Field crop: tomato
Growth stage: 1
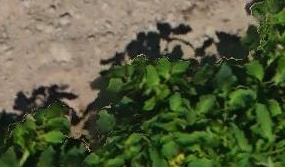
Species: tomato